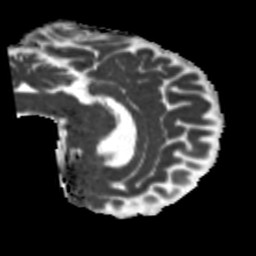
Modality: MD
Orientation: sagittal
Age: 47
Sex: male
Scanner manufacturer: siemens
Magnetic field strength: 3 T
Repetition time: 5.25 s
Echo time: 0.08 s